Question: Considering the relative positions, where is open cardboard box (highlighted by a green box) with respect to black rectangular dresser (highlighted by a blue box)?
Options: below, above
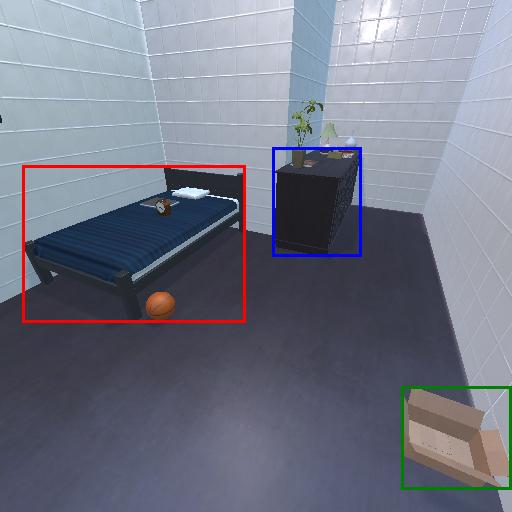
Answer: below